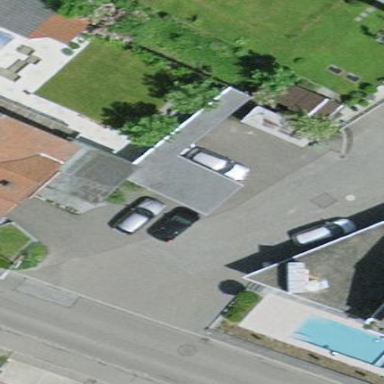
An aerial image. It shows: View of roof of building.